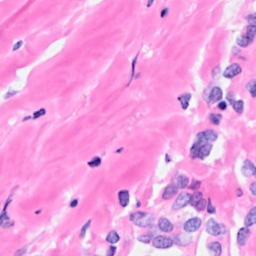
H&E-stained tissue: Breast